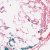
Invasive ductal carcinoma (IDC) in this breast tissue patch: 0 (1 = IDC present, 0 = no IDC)